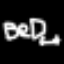
Label: bed